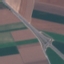
Label: Highway